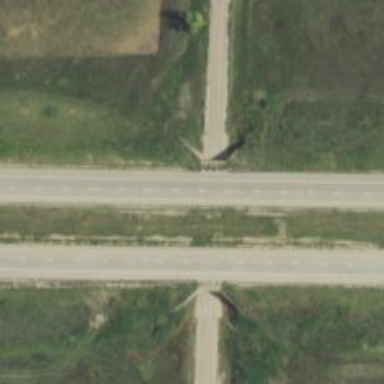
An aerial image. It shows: Motorway bridge.